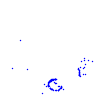
Particle: kaon